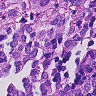
Metastatic tissue present: yes